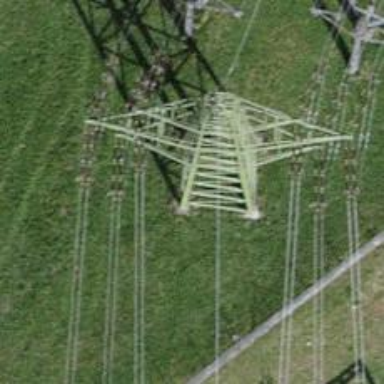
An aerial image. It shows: Lattice structure tower.